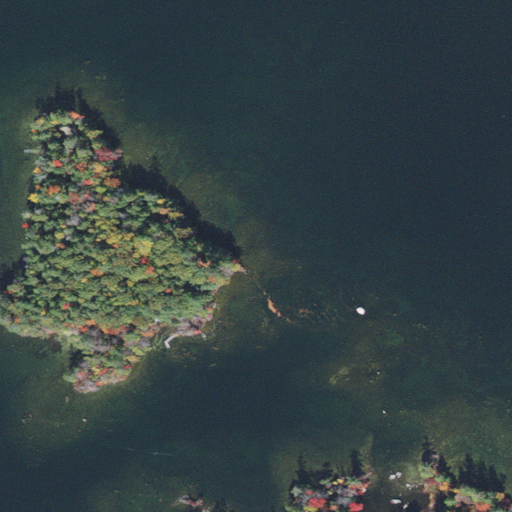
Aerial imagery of island in New Hampshire named Breezy Island containing open water, evergreen forest, herbaceous wetlands, grassland, and woody wetlands